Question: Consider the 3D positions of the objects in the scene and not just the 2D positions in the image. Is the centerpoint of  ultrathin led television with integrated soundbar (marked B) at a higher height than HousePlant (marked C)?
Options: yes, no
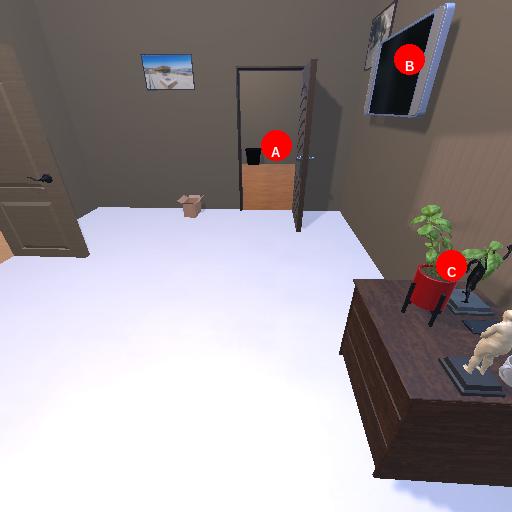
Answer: yes